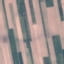
Land use / land cover: AnnualCrop